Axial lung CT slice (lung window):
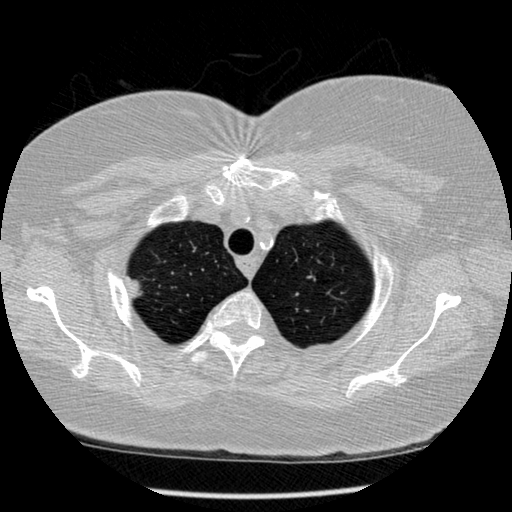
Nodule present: yes
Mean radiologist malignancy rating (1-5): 4.5